Aerial crown-view tile of a tropical tree (Barro Colorado Island, Panama), acquired 20250512:
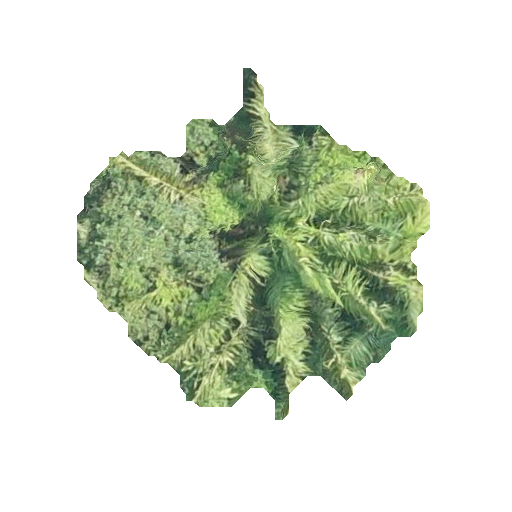
Species: Attalea butyracea
GBIF accepted scientific name: Attalea butyracea
Crown area: 111.025 m²